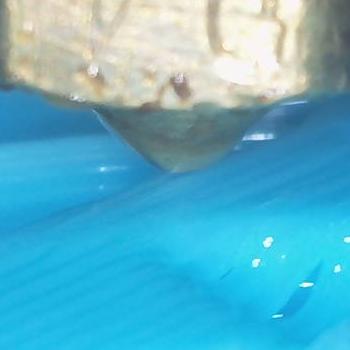
Flow rate: 238%